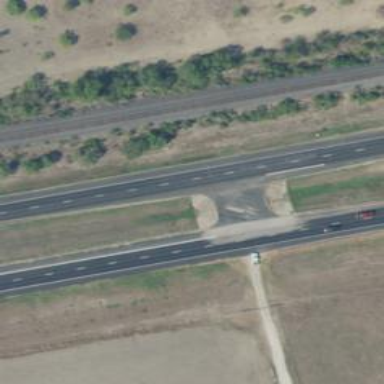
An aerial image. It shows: Trunk link highway.